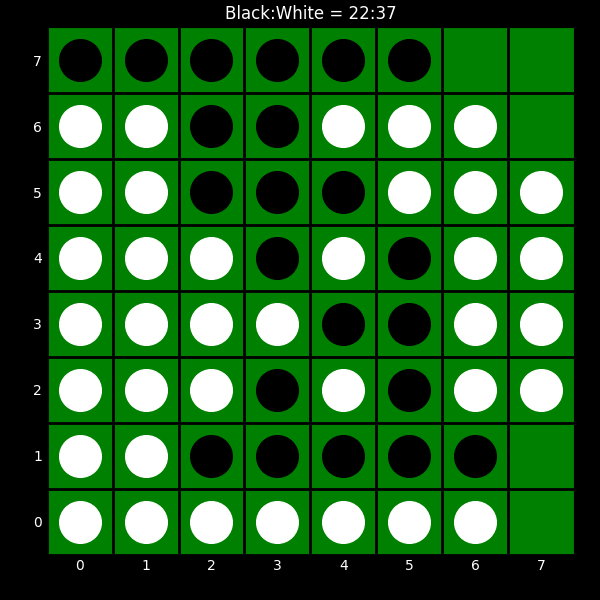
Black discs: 22
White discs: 37